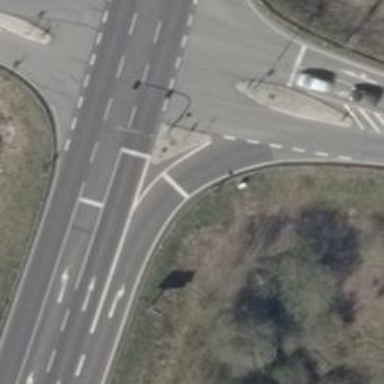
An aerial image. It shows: Tertiary road with asphalt surface.